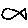
Label: fish